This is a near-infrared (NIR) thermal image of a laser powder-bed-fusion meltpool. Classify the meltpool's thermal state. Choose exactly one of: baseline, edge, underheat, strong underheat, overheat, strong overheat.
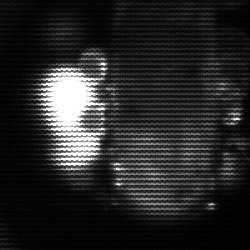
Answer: strong underheat